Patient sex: M
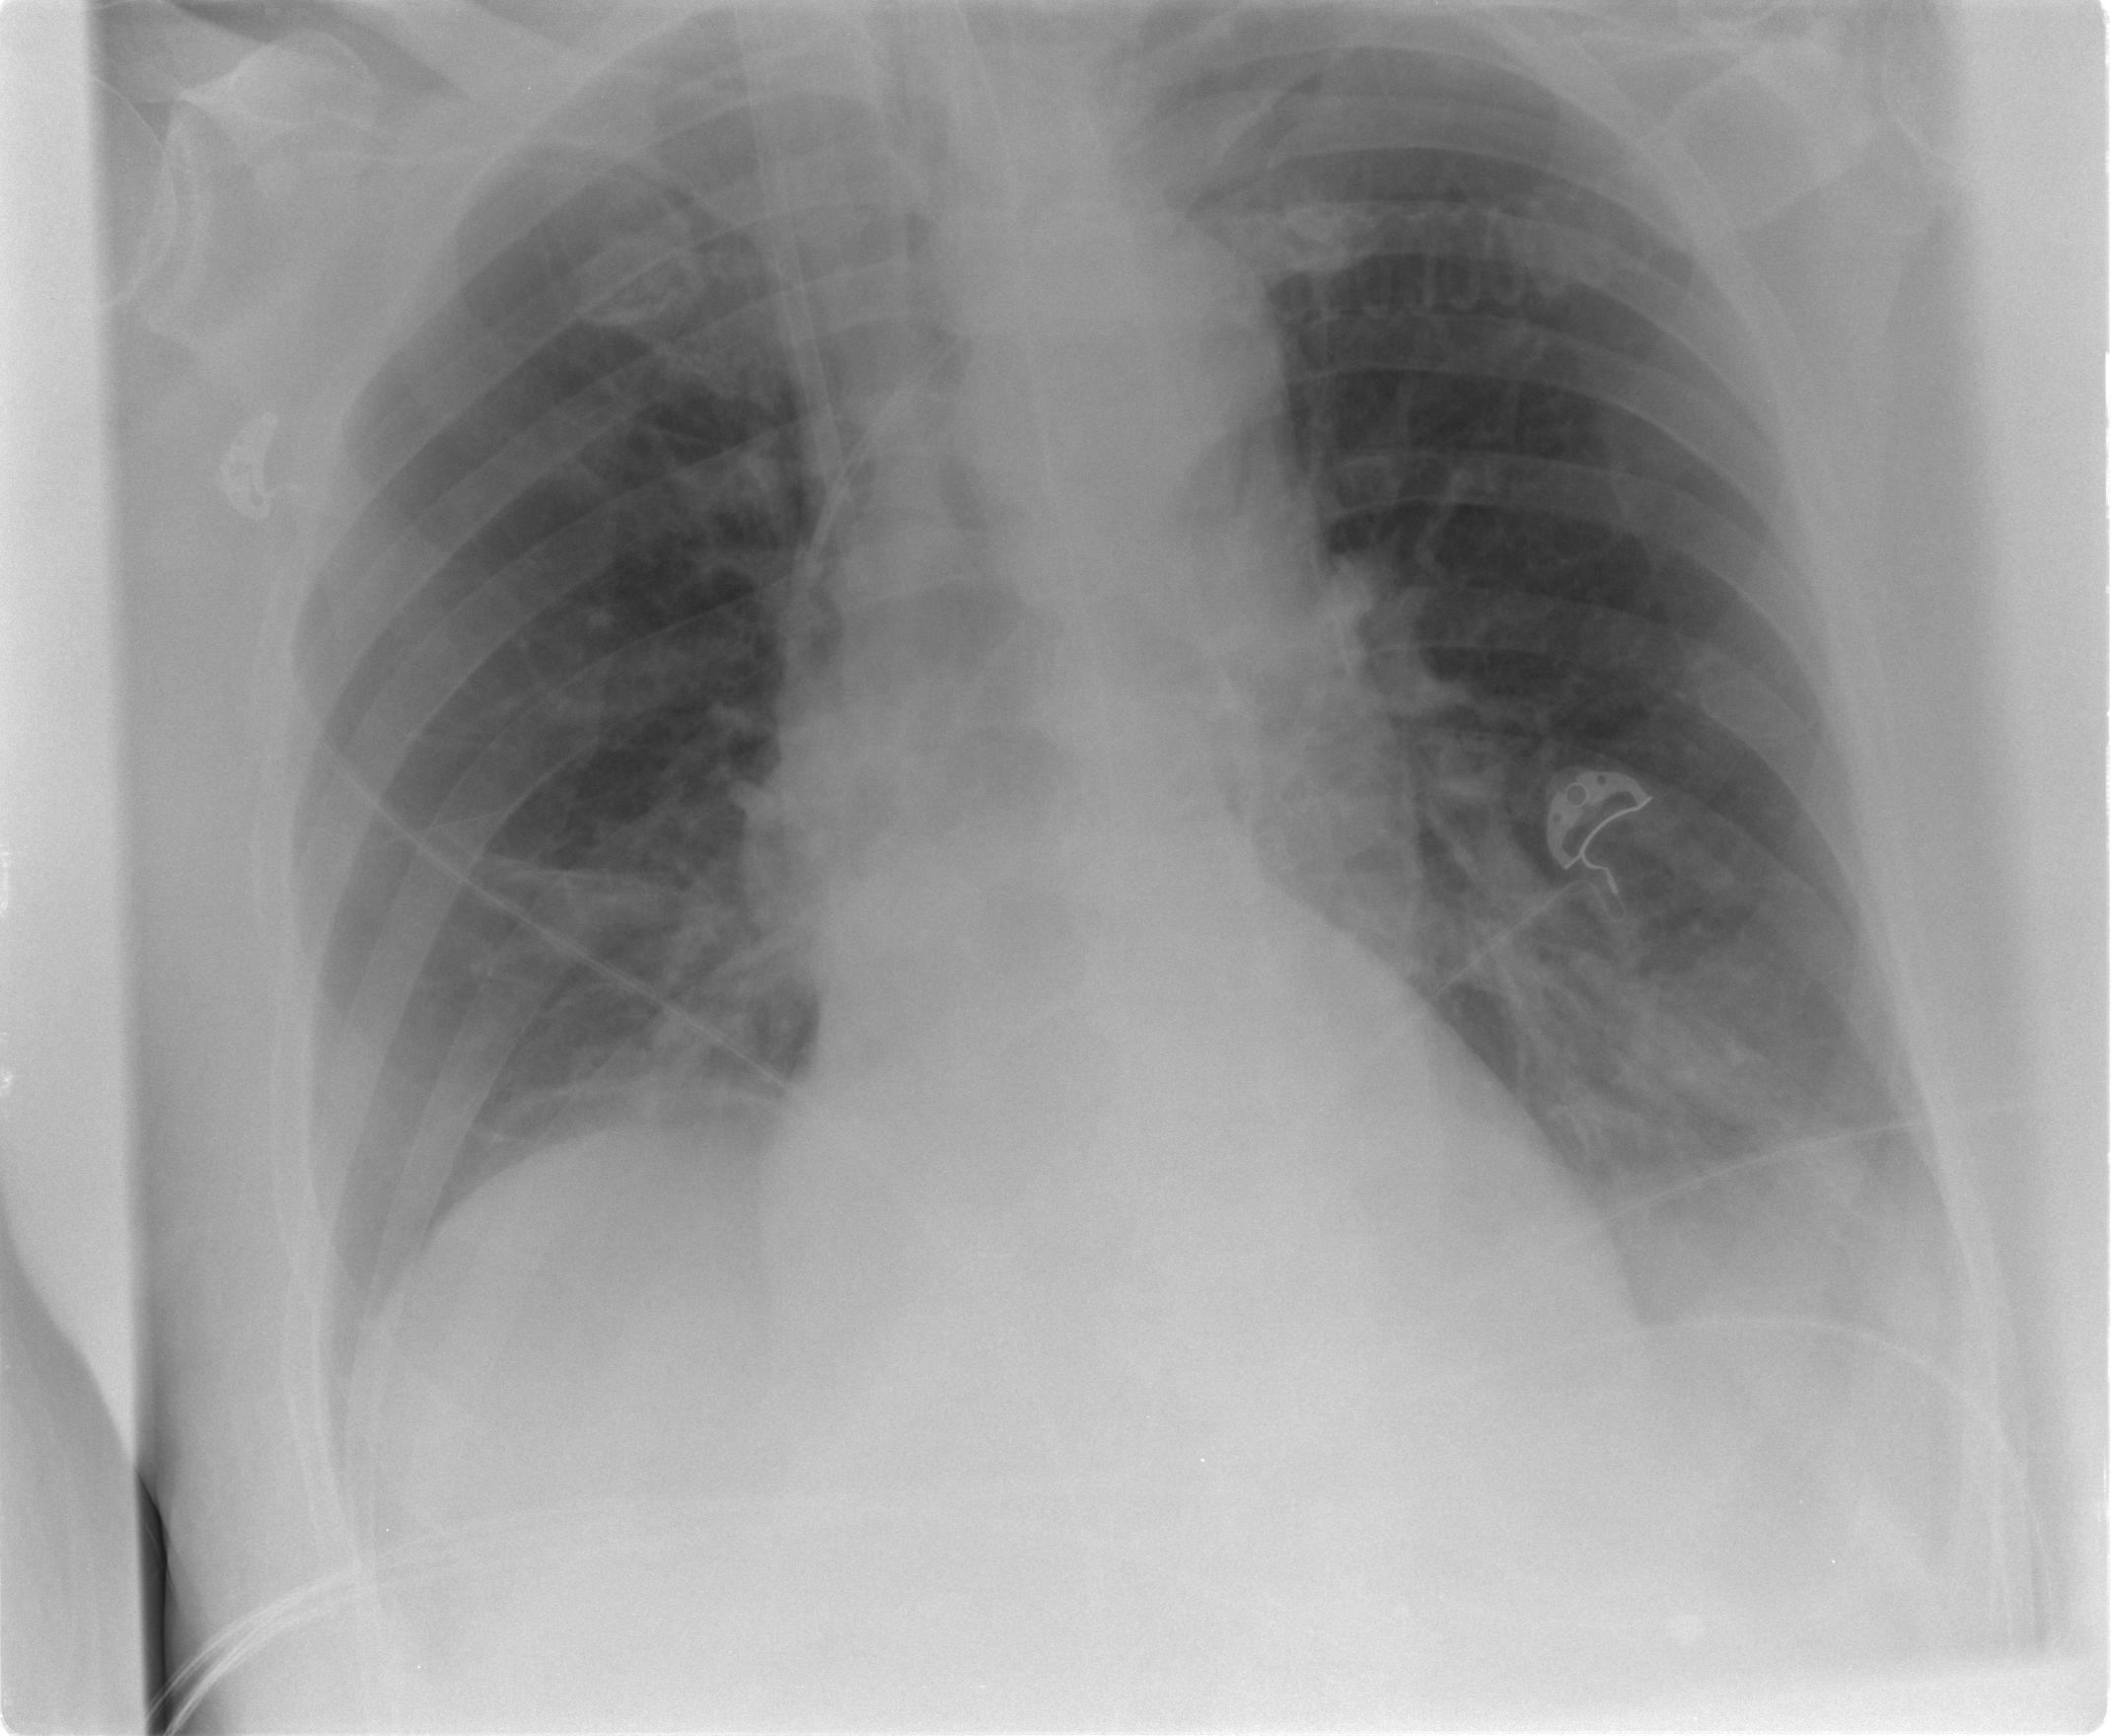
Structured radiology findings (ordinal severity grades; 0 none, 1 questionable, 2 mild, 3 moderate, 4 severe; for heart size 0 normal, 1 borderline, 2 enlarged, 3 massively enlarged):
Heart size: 0
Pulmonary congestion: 1
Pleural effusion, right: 0
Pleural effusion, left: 1
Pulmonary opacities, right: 0
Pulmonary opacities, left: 0
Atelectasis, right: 1
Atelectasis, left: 2